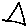
Label: triangle